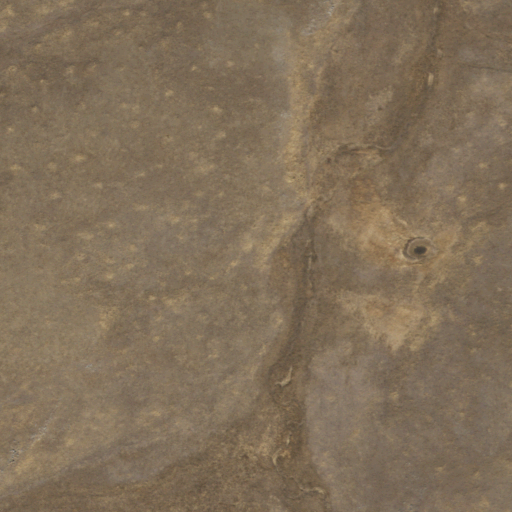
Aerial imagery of mountain in Arizona named Slide Hill containing shrub and grassland